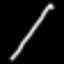
Label: line